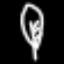
Label: leaf